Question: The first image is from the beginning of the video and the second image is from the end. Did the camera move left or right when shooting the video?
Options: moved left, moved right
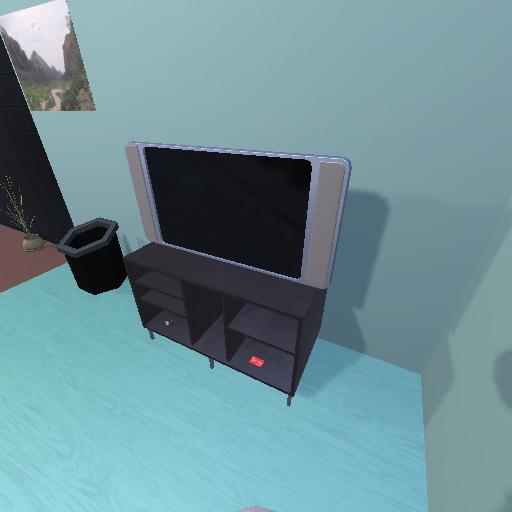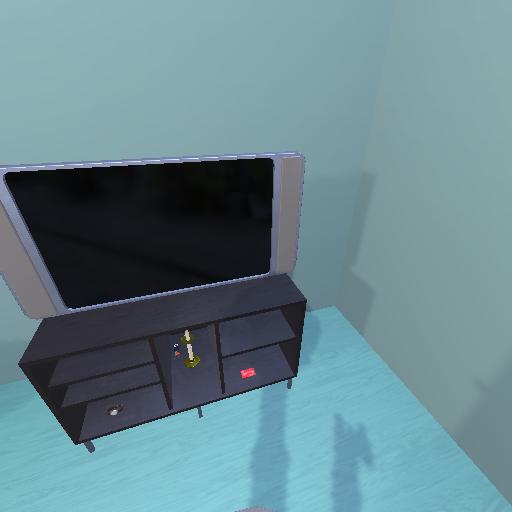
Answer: moved left